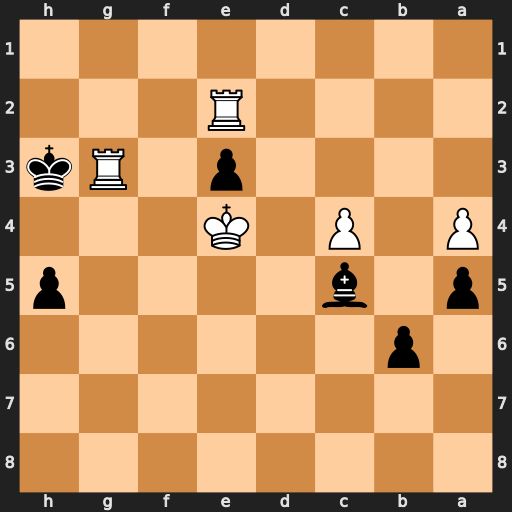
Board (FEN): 8/8/1p6/p1b4p/P1P1K3/4p1Rk/4R3/8
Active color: b
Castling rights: -
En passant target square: -
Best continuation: Kxg3 Kd3 h4